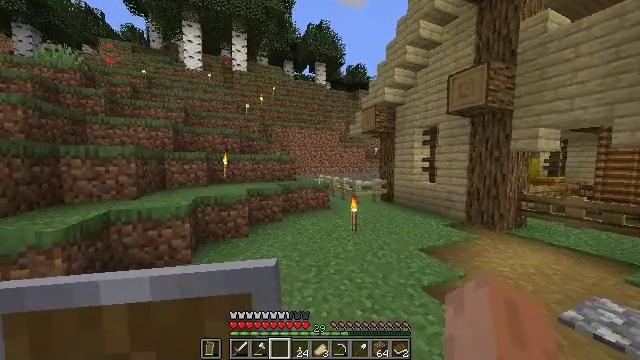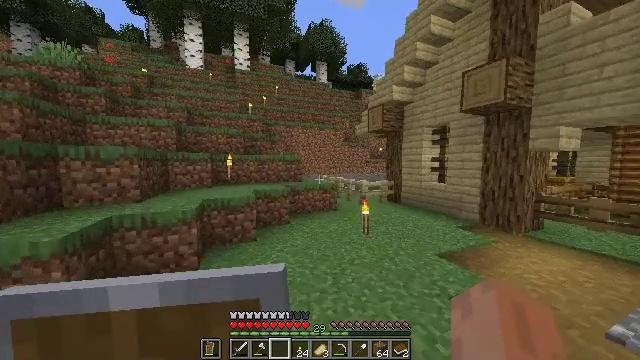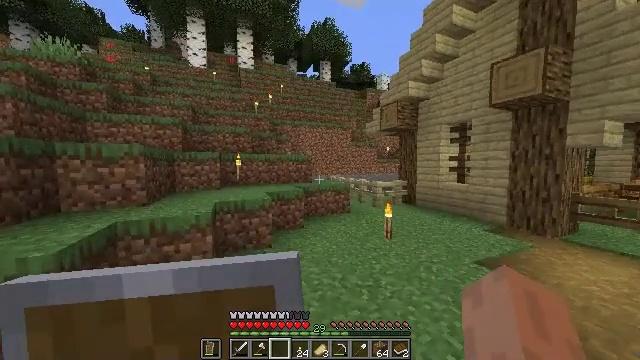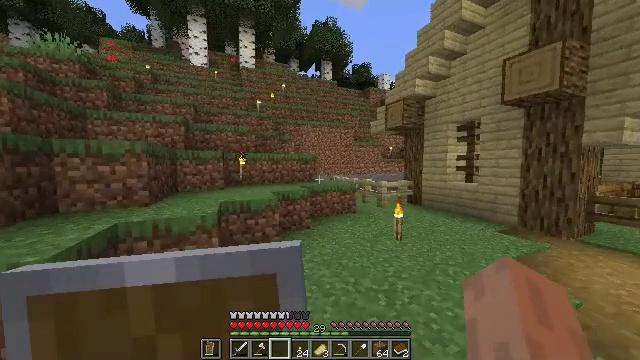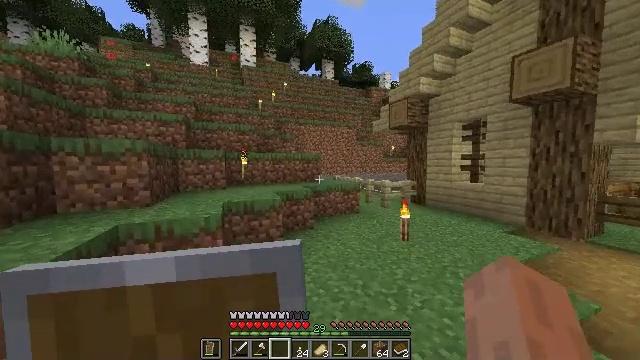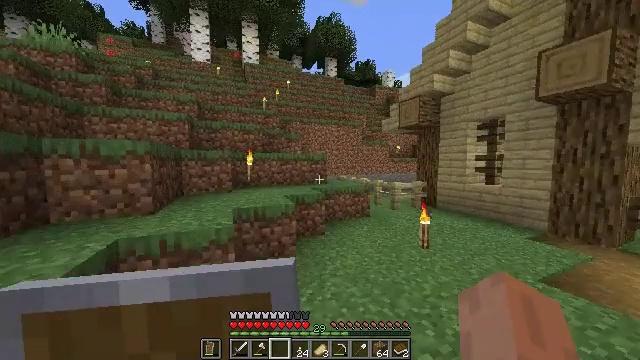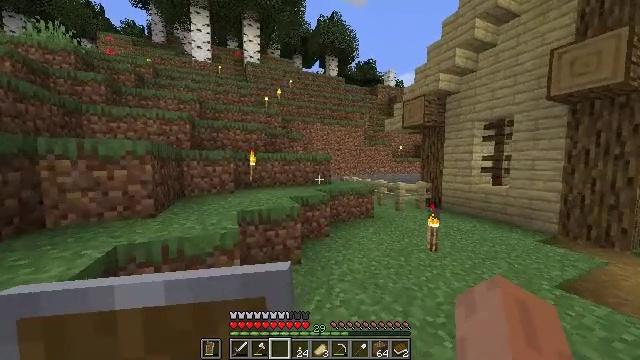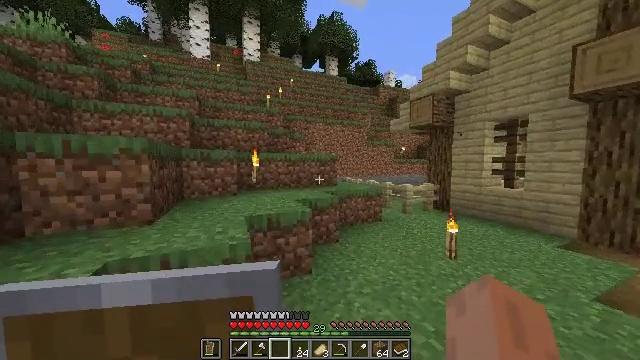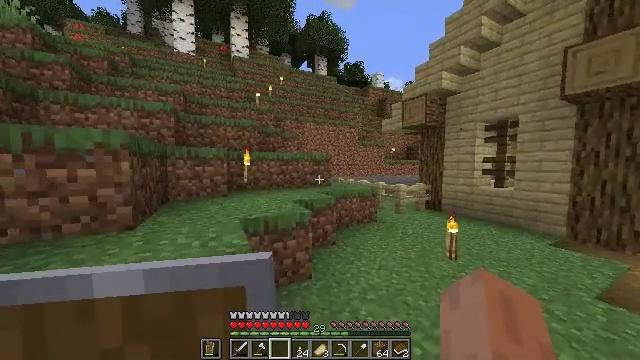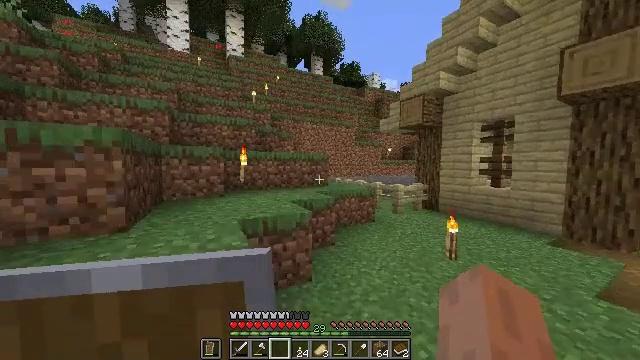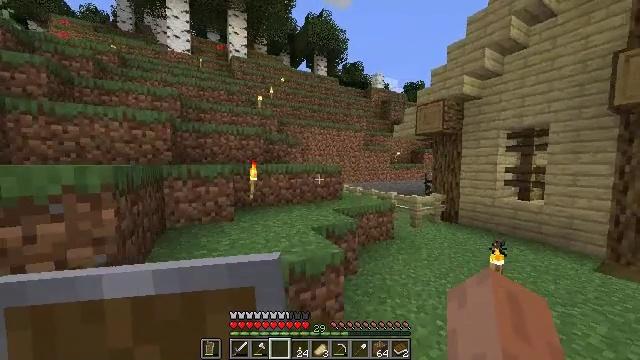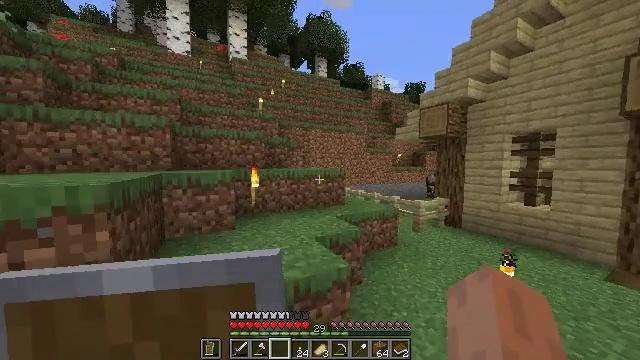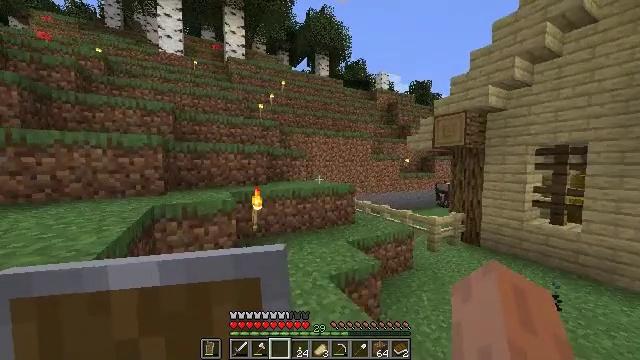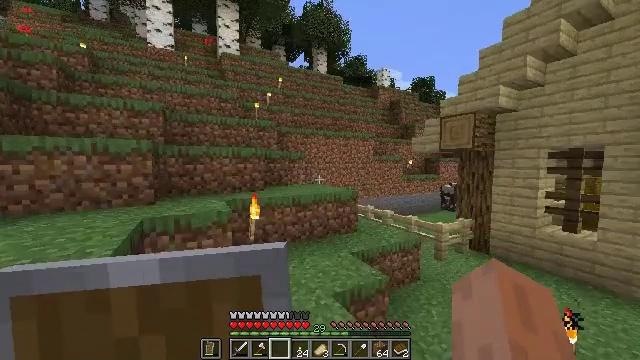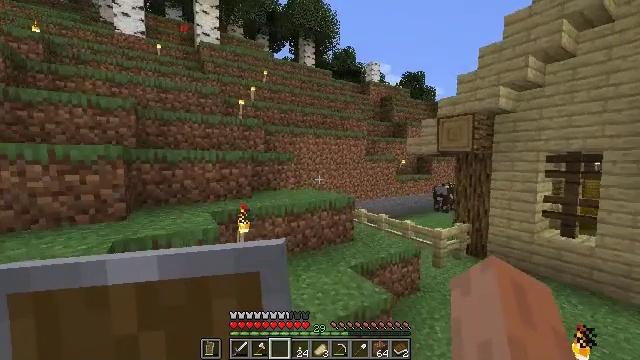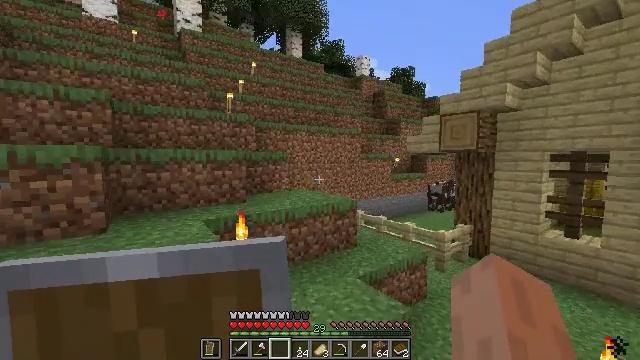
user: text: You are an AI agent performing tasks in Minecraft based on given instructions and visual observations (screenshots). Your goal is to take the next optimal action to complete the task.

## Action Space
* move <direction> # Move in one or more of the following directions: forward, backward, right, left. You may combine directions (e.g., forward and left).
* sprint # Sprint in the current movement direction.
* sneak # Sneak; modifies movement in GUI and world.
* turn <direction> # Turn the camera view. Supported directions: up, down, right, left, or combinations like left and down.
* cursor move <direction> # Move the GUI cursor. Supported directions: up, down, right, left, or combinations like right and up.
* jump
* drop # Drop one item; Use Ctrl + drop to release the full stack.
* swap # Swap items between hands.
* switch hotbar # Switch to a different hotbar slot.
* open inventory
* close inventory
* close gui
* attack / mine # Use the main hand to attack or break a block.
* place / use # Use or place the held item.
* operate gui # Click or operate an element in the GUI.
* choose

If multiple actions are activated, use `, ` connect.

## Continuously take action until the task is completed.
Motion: motion action
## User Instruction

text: Open a crafting table to craft a fishing rod.
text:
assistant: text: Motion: move forward and move left
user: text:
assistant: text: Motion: move forward and move left
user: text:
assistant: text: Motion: move forward and move left
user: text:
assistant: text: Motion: move forward and move left
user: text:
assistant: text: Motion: move forward and move left
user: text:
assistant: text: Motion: move forward and move left
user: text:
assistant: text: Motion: move forward and move left
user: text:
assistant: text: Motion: move forward and move left, turn right
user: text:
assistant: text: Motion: move forward and move left, turn right
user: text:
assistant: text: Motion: move forward and move left, jump
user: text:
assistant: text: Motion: move left, jump
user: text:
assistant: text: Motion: move left, jump
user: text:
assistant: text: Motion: move left, jump
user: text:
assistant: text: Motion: move left, turn right, jump
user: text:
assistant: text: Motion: move left, turn right, jump
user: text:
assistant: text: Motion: move left, turn right, jump
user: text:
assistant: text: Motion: move left, turn right
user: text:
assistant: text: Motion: move left, turn right
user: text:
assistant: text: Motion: move left, turn right
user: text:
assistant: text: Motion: move left
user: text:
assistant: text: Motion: move left, jump
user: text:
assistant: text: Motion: move left, jump
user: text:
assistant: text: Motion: move left, jump
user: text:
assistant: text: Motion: move left, turn right, jump
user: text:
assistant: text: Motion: move left, jump
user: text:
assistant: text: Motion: move left
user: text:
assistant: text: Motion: move left, turn right
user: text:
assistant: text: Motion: move left, turn right
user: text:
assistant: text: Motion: move left, turn right
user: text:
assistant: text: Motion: move left, turn right